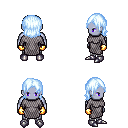
a pixel art fantasy rpg character, male body template, dark elf, purple skin, chain mail, white pants, white cyan long bangs hairstyle, gold gloves, metal boots, four views (front, back, left, right), 2x2 character sprite sheet, small pixel art, hard edges, no anti-aliasing